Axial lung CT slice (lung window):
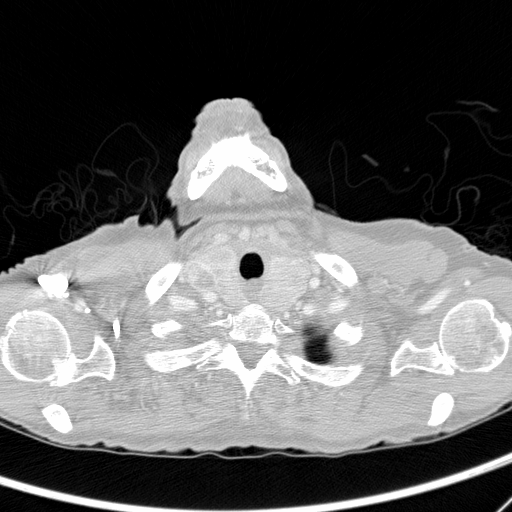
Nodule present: no